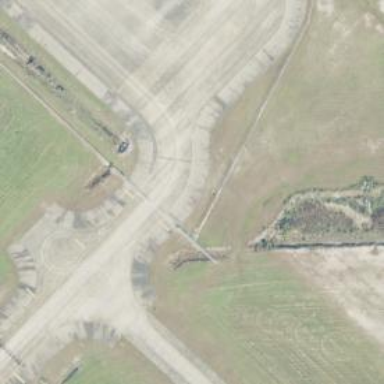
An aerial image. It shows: Image of taxiway at airport.